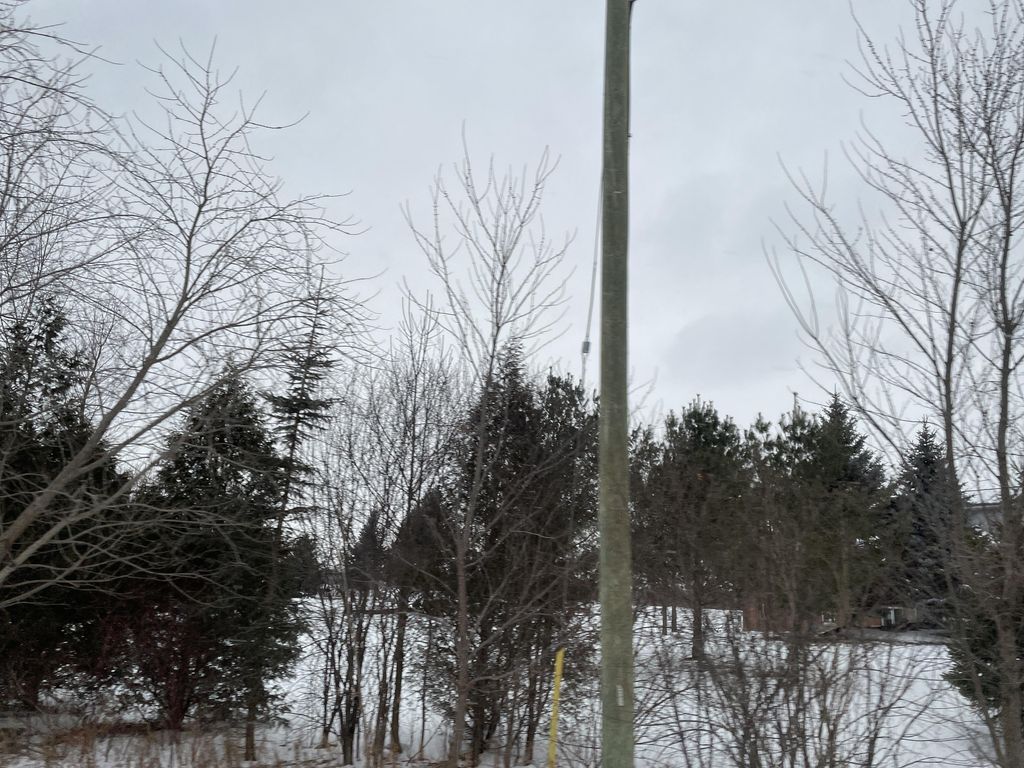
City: kitchener-waterloo